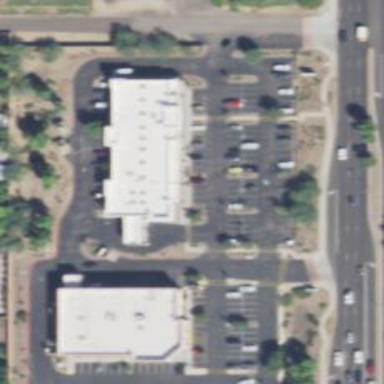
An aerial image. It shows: Healthcare clinic.